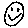
Label: smiley face